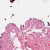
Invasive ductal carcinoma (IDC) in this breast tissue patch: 0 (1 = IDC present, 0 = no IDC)